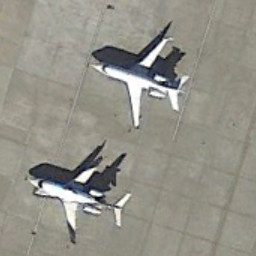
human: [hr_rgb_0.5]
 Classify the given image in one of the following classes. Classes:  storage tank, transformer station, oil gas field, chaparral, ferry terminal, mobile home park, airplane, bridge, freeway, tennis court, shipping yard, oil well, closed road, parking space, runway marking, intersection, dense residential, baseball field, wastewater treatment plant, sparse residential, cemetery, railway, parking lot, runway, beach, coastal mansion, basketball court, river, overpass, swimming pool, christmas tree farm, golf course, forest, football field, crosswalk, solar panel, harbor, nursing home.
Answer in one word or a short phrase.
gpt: airplane